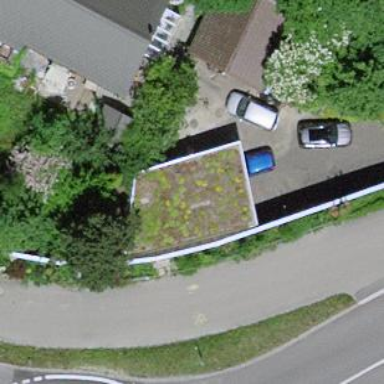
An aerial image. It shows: View of roof of building.